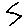
Label: zigzag